Brain MRI, t2w sequence, axial 2D slice.
Patient: age 27, sex F, weight 90 kg, height 1.9 m
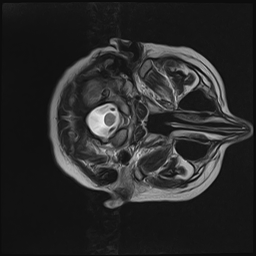